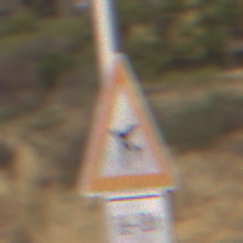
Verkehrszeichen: FlugbetriebRechts
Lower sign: ZeitangabenOhneBeschraenkungAufWochentage1
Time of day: Dawn
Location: Outdoor (RoadRail)
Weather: Clear
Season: NotSpecified
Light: Natural